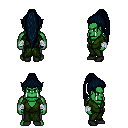
a pixel art fantasy rpg character, male body template, orc, green skin, green robe, magenta pants, raven extra-long topknot hairstyle, white cloth bandages, black shoes, four views (front, back, left, right), 2x2 character sprite sheet, small pixel art, hard edges, no anti-aliasing